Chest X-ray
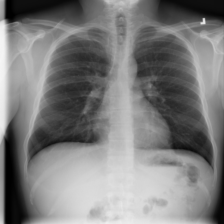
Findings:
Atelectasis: negative
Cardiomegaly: negative
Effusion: negative
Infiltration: negative
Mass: negative
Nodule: negative
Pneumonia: negative
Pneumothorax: negative
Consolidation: negative
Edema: negative
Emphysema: negative
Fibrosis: negative
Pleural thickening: negative
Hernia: negative